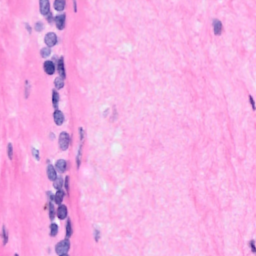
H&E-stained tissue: Breast